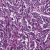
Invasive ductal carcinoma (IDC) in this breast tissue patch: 1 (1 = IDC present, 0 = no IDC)